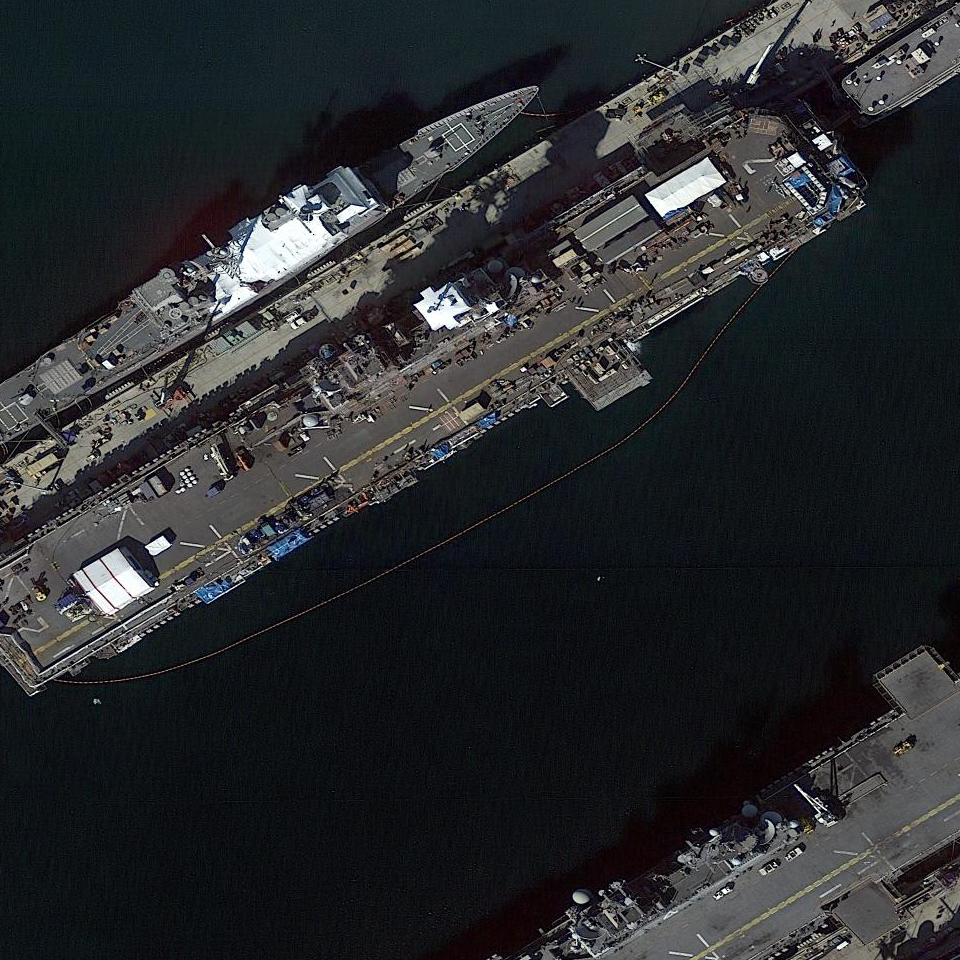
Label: assault